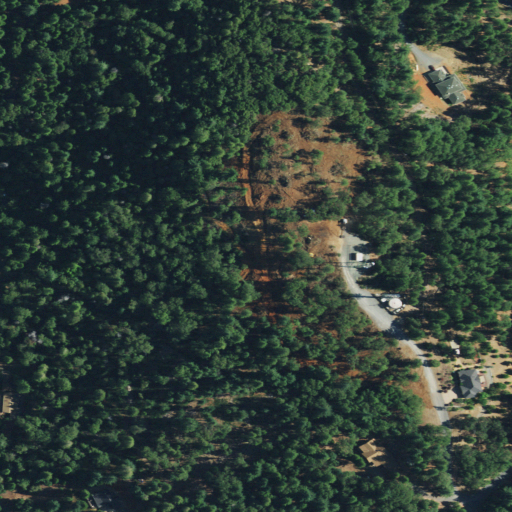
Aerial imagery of mountain in California named Hotchkiss Hill containing evergreen forest, mixed forest, open development, grassland, and low intensity development